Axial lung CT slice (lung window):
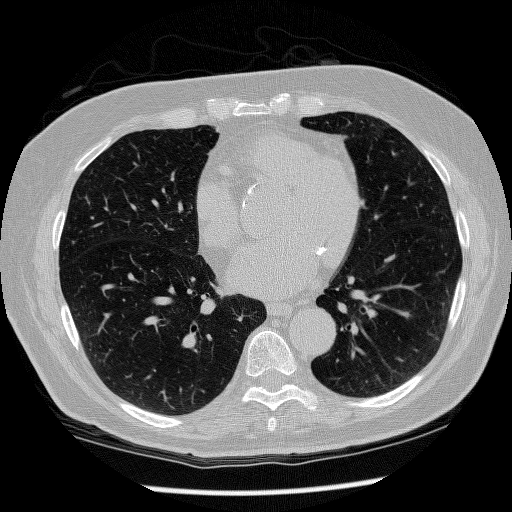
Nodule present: no